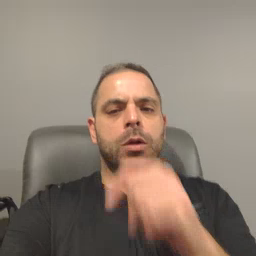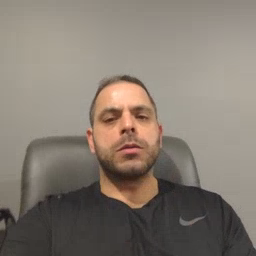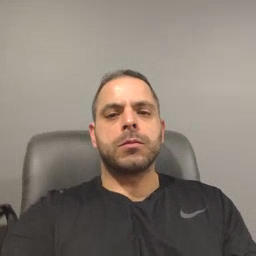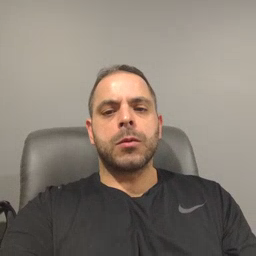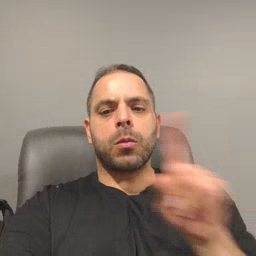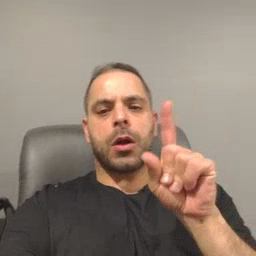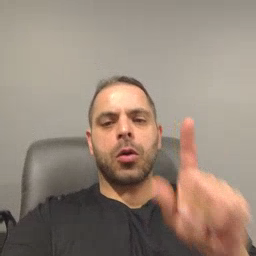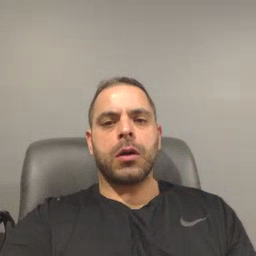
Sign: where